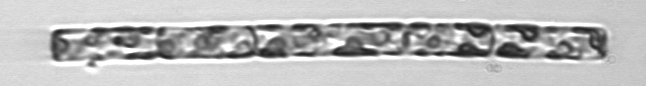
Label: Guinardia_delicatula